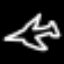
Label: airplane